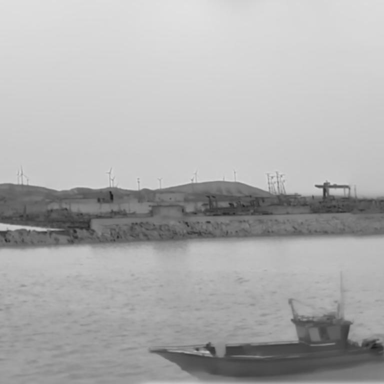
There is a bulk_carrier in the infrared image.